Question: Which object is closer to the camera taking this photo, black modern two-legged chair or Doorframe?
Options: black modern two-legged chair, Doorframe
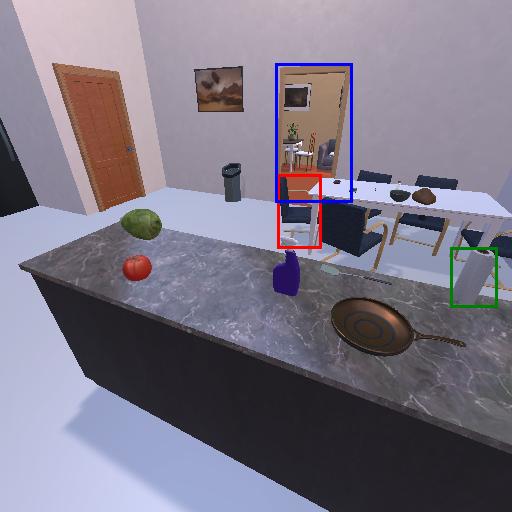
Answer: black modern two-legged chair